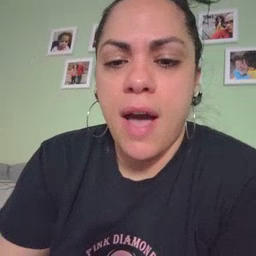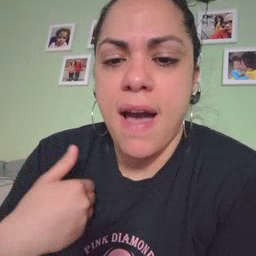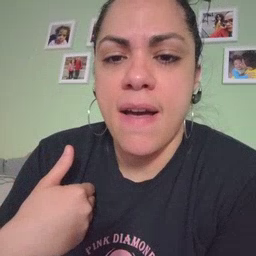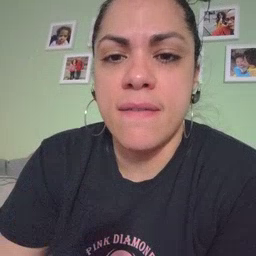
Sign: have